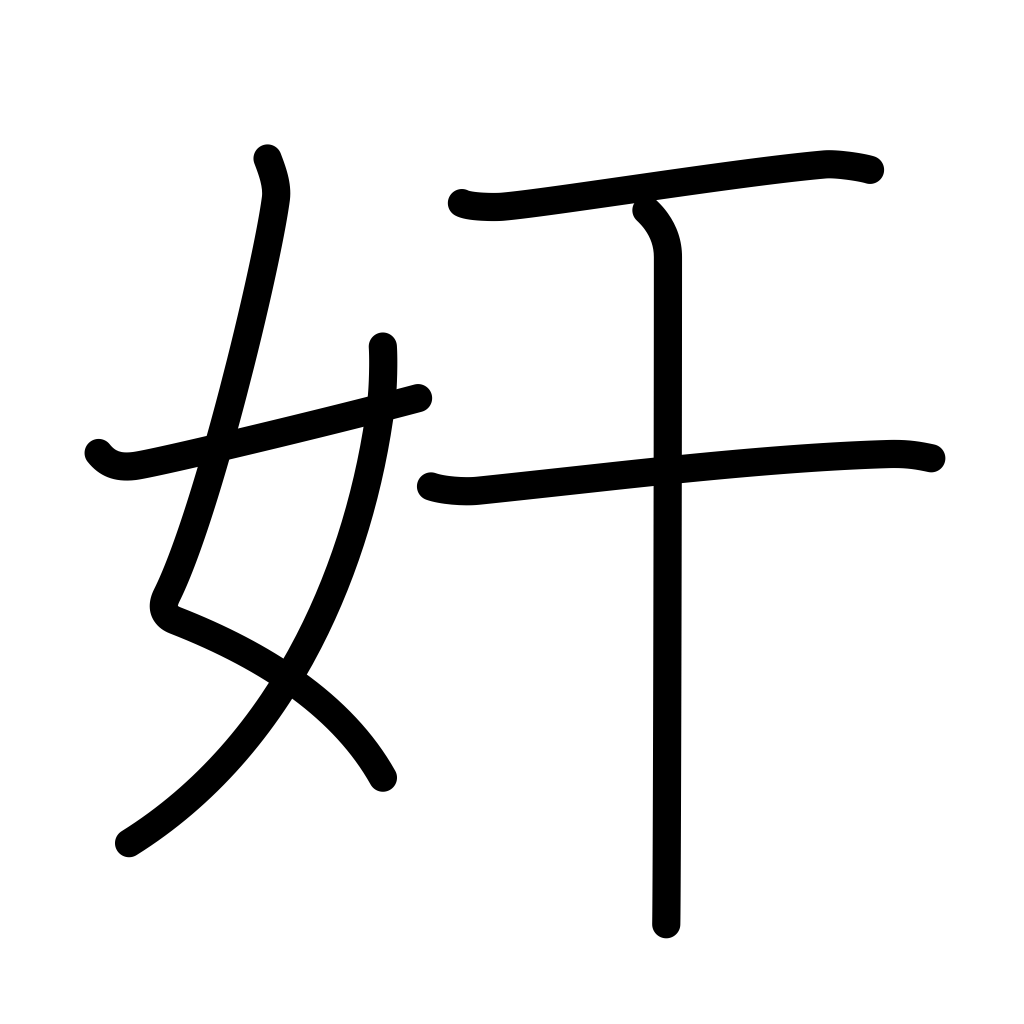
Meaning: wickedness, mischief, rudeness